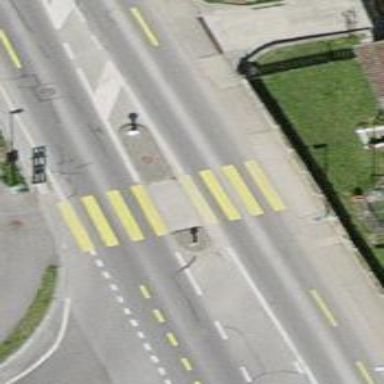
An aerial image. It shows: Marked road crossing with pedestrian island.